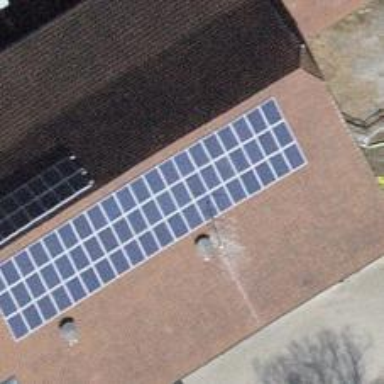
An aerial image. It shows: Solar photovoltaic panel generator.